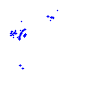
Particle: pion